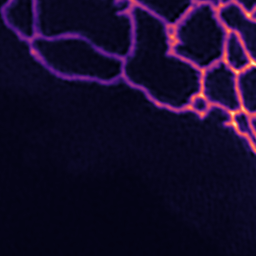
Label: Super-resolution ER image